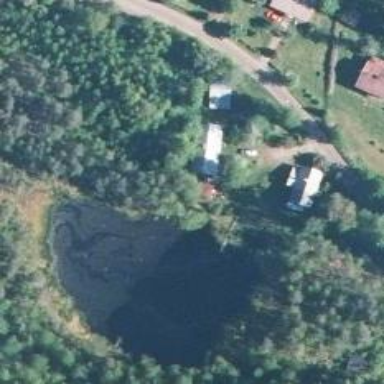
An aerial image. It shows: Pond with natural water.